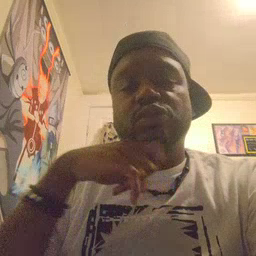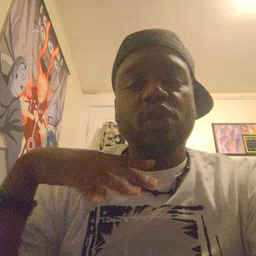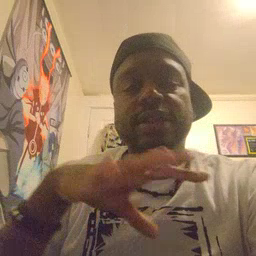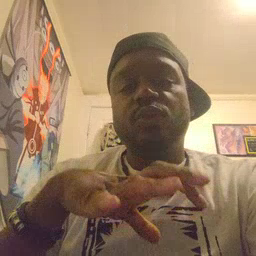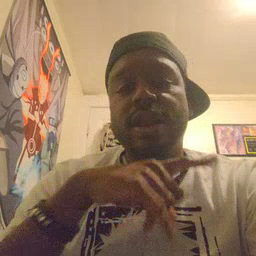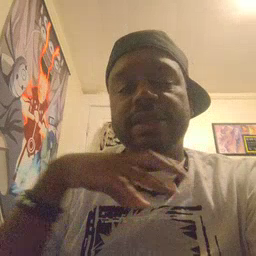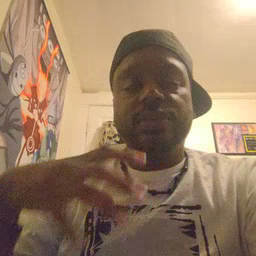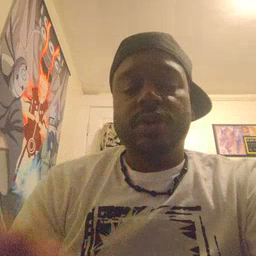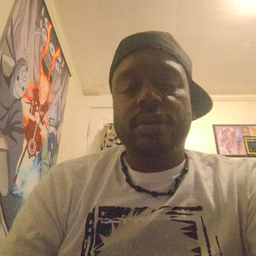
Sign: dryer